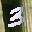
Label: 3